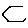
Label: hexagon